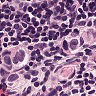
Metastatic tissue present: yes